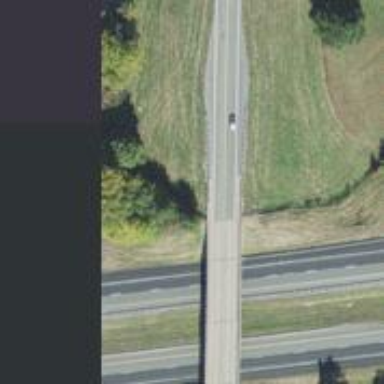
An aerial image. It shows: Tertiary road crossing over beam bridge.